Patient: sex M, age 57
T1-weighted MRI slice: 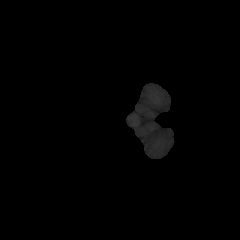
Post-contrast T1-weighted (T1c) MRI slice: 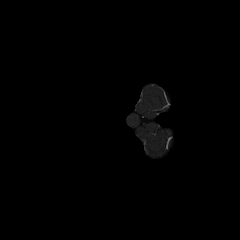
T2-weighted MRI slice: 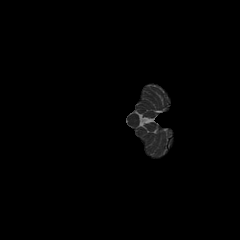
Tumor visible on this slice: no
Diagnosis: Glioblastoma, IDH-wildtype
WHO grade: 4